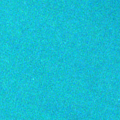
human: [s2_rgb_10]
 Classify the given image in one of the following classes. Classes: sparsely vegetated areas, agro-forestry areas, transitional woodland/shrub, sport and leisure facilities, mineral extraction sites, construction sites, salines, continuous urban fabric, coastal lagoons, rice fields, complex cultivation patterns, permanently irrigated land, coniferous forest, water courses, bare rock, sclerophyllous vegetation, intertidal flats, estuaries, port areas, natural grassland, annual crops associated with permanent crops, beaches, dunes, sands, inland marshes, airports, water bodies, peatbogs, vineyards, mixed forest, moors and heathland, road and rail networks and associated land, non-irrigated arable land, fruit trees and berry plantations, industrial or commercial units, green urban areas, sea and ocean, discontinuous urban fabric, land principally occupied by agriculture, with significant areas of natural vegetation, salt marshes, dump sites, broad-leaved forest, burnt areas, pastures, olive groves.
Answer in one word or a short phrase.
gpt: sea and ocean